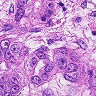
Metastatic tissue present: yes